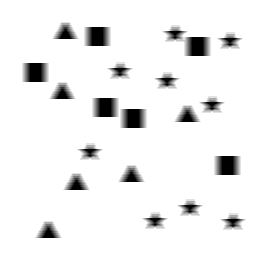
Squares: 6
Triangles: 6
Stars: 9
Total shapes: 21